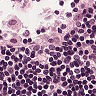
Metastatic tissue present: no